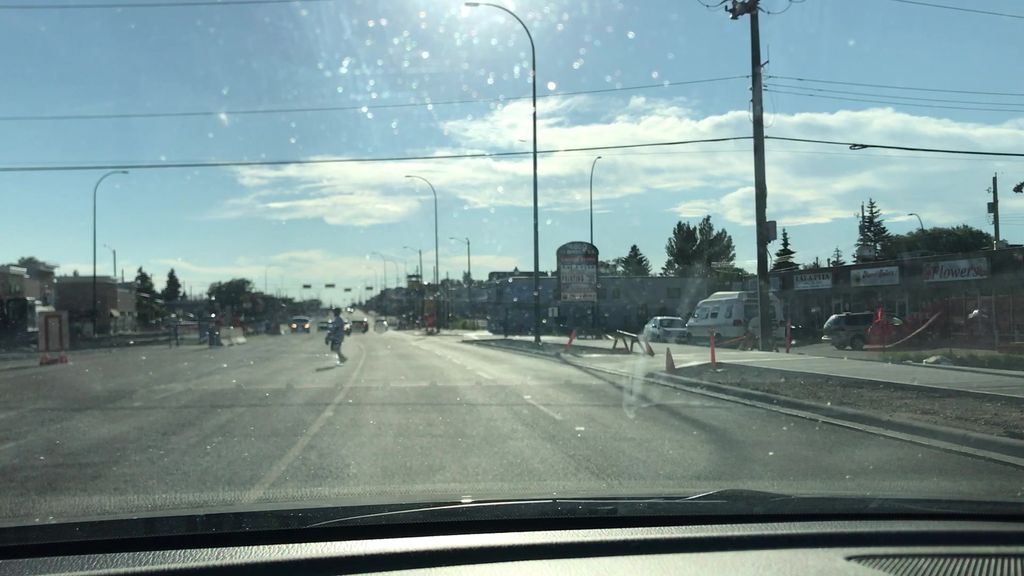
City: calgary